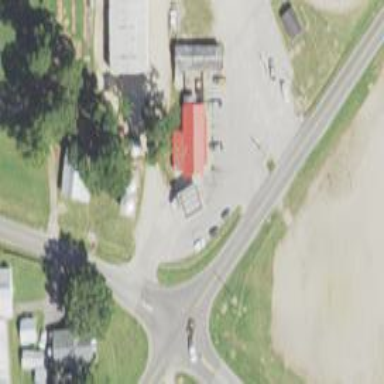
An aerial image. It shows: Convenience shop.